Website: apple
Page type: payment
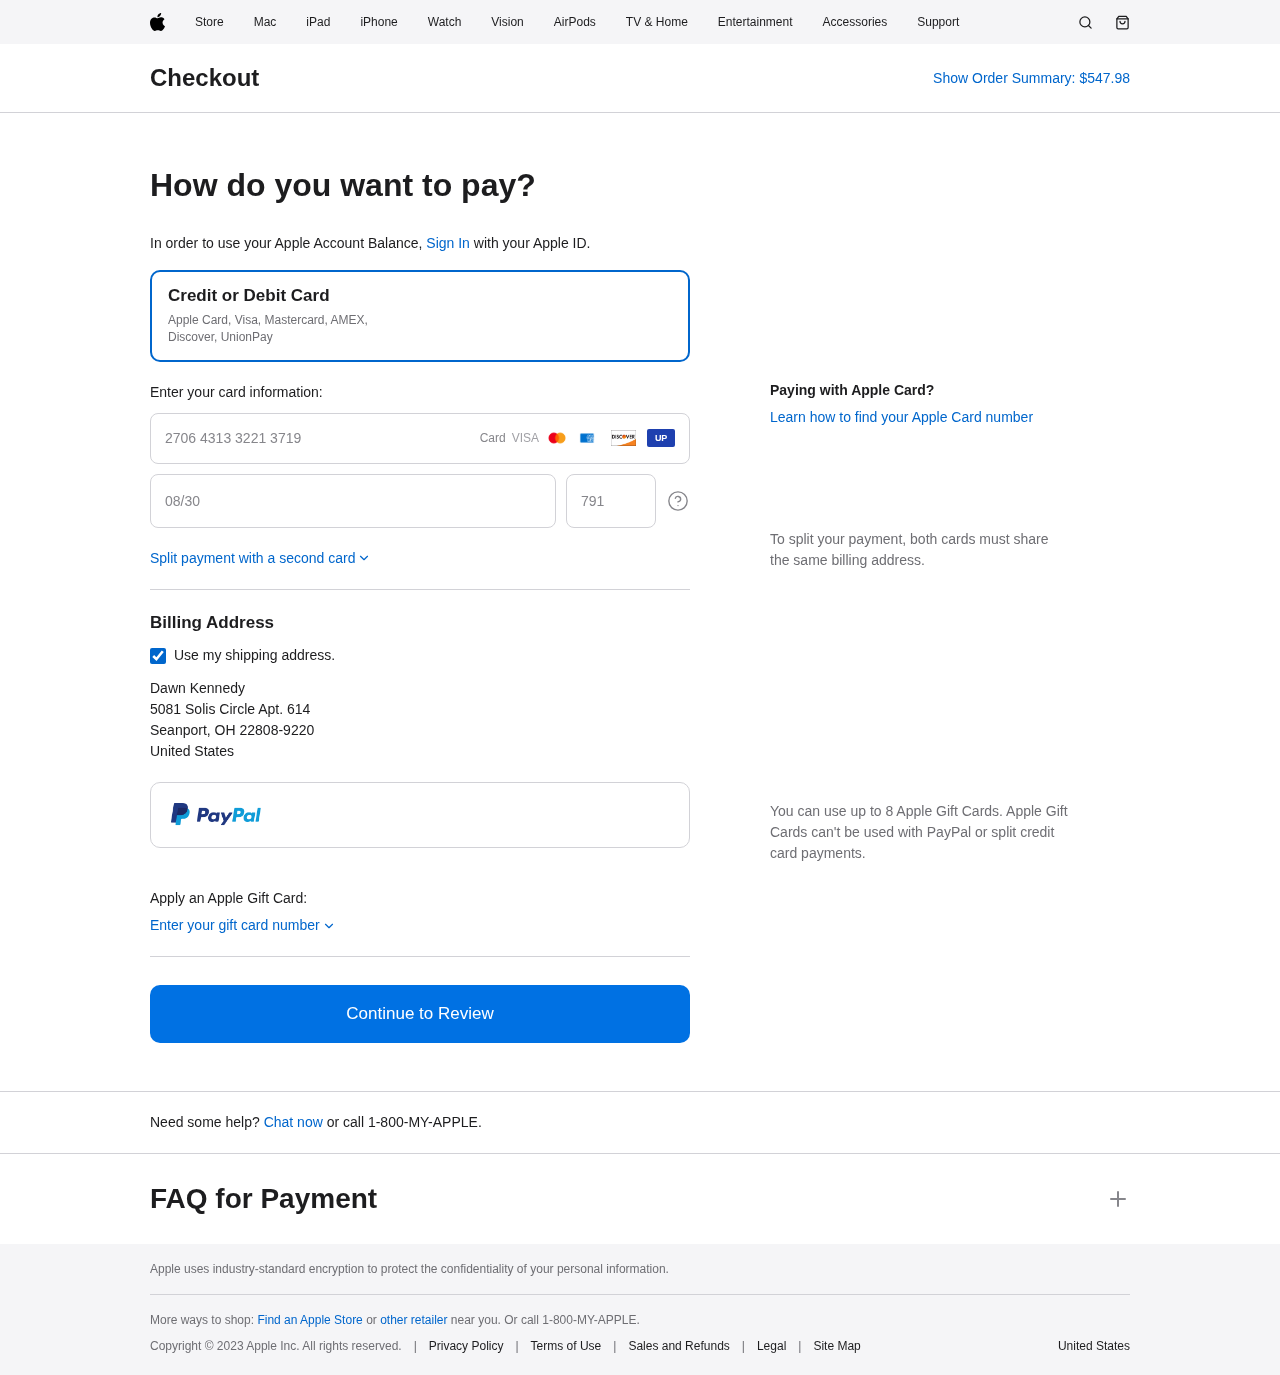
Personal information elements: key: PII_CARD_CVV
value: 791
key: PII_CARD_EXPIRY
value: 08/30
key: PII_CARD_NUMBER
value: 2706 4313 3221 3719
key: PII_COUNTRY
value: United States
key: PII_FULLNAME
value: Dawn Kennedy
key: PII_STREET
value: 5081 Solis Circle Apt. 614
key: PII_CITY_STATE_ZIP
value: Seanport, OH 22808-9220
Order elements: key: ORDER_TOTAL
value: $547.98